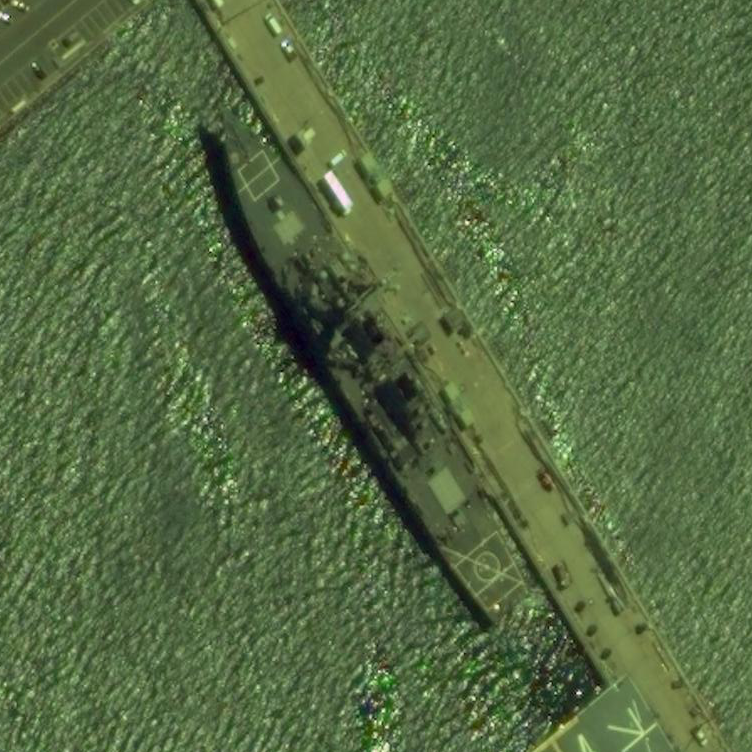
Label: destroyer